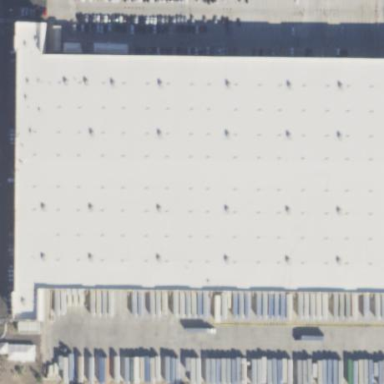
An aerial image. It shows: Logistics area.